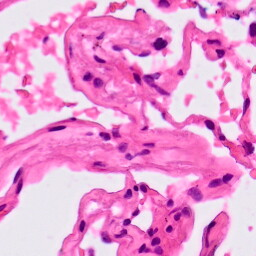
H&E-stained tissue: Lung